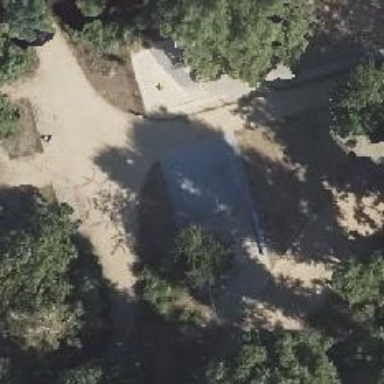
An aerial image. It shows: Playground with basket swing.